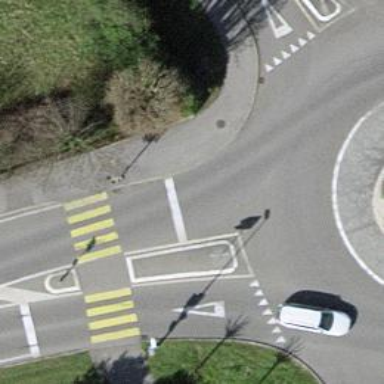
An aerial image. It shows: Road with traffic signals.